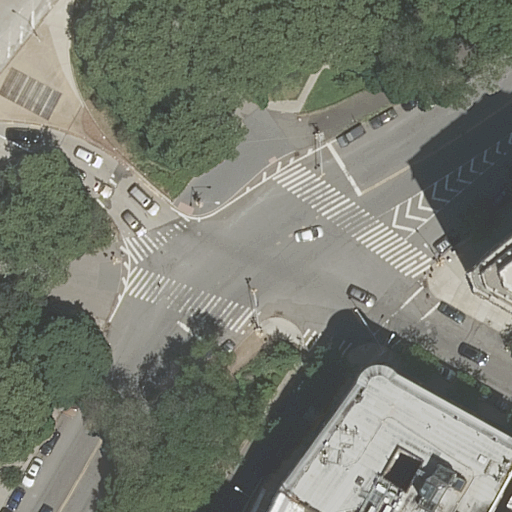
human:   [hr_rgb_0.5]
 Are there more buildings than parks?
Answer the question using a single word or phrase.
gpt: yes

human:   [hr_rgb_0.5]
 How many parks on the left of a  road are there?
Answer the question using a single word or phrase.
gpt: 1

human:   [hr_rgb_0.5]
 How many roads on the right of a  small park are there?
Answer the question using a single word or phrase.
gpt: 0

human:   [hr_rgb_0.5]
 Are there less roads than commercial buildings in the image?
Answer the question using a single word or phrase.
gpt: no

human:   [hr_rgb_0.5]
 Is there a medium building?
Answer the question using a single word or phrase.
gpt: yes

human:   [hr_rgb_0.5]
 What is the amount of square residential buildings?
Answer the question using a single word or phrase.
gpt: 0

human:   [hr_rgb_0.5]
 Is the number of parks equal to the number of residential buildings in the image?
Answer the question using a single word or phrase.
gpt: no

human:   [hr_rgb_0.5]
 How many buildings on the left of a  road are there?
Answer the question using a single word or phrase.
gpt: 0

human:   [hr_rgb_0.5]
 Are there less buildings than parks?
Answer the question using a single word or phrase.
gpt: no

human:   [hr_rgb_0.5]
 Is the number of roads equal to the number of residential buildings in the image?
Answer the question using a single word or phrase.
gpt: no

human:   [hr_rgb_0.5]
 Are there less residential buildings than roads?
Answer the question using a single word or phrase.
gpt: yes

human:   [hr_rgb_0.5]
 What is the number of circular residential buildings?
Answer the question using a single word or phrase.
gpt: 0

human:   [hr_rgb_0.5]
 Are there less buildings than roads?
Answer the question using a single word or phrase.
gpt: yes

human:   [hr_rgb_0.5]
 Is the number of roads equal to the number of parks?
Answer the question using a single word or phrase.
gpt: no

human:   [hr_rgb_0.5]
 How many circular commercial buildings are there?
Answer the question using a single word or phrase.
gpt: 0

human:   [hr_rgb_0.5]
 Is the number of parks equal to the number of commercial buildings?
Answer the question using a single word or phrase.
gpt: no

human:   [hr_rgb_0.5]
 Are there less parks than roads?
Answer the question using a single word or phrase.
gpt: yes

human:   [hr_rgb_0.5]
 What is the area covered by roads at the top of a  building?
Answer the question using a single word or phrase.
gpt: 0m2

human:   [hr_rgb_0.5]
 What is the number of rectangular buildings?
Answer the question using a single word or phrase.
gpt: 1

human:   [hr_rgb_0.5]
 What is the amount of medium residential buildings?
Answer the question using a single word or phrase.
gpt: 2

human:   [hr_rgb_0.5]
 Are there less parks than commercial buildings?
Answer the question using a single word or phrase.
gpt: no

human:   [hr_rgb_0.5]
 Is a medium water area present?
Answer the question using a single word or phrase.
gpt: no

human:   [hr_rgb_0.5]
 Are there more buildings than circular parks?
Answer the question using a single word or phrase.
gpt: yes

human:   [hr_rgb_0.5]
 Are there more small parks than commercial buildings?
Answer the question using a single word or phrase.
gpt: no

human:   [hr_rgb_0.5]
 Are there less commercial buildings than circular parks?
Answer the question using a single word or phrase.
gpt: no

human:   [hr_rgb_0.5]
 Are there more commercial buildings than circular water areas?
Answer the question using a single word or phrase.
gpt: no

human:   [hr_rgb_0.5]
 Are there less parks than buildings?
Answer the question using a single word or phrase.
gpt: yes

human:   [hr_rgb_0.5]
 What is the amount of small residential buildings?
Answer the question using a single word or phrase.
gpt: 0

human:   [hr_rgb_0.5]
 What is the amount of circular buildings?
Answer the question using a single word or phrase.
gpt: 0

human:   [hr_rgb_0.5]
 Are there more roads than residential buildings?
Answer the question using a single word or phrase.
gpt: yes

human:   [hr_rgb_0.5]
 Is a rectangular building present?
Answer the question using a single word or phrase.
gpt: yes

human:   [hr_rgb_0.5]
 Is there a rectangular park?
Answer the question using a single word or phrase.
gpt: yes

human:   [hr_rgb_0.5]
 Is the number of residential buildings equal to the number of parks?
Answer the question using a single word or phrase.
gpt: no

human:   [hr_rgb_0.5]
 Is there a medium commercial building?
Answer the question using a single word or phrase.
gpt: no

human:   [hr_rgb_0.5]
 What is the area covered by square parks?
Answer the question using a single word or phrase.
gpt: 0m2

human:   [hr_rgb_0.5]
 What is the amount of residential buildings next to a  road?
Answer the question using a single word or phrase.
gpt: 4